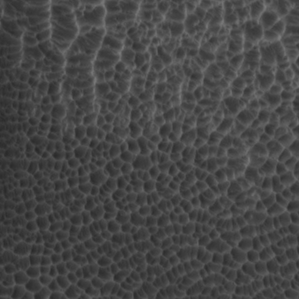
Label: non_frost